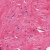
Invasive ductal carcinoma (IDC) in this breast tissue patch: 0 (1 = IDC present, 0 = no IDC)